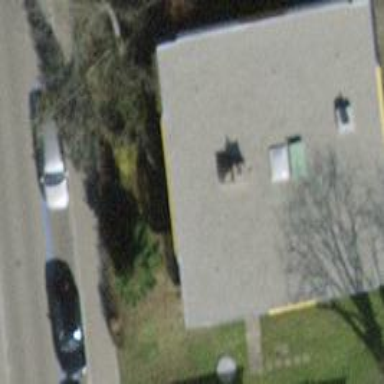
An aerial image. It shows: Flat-roofed building.